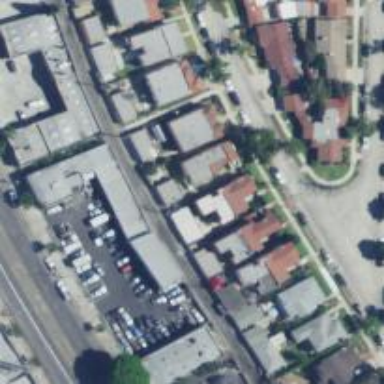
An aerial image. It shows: Commercial building used for cars.